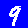
Digit: 9